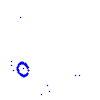
Particle: proton